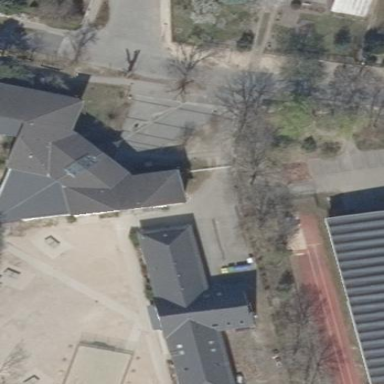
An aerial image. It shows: School building.